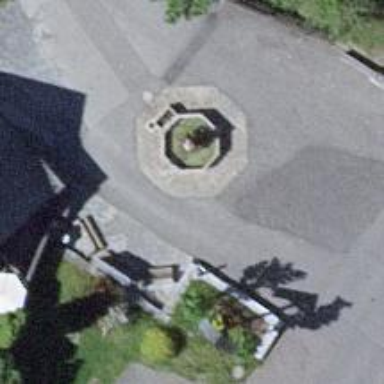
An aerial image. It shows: Beautiful fountain.